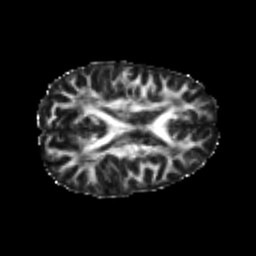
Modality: FA
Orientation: axial
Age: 23
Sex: female
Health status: healthy
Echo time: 0.074 s